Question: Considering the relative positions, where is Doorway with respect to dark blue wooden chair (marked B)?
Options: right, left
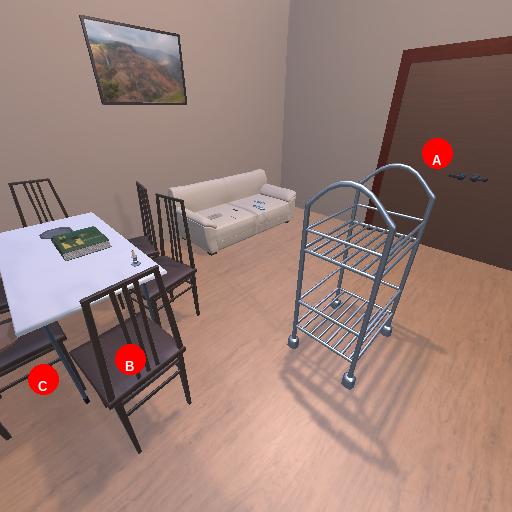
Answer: right